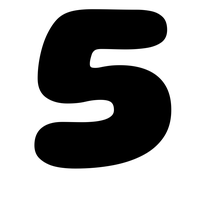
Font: Gluten_ExtraBold